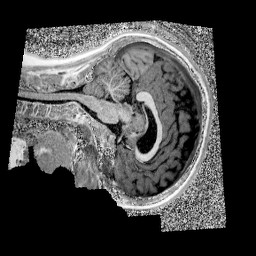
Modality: UNIT1
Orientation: sagittal
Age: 12
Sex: female
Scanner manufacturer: siemens
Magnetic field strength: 3 T
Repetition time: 4 s
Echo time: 0.00299 s